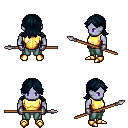
a pixel art fantasy rpg character, male body template, dark elf, purple skin, gold chest armor, teal pants, raven loose hair, metal gloves, gold boots, spear, four views (front, back, left, right), 2x2 character sprite sheet, small pixel art, hard edges, no anti-aliasing